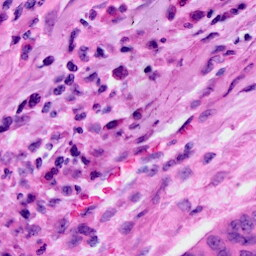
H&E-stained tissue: Cervix